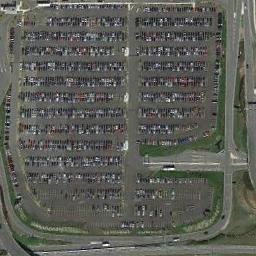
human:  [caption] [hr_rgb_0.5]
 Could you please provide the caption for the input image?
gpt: Many cars of different styles and colors are on the parking lot .

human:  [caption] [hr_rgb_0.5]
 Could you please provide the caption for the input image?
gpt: The parking lot is full of cars next to the grass .

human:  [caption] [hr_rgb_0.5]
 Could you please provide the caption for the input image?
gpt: The parking lot with lots of cars arranged neatly in lines is surrounded by roads .

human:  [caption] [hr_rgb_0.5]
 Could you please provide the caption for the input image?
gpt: Four rows of cars were parked in the open space in front of the building .

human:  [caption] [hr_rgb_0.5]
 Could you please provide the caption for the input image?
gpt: There are hundreds of cars on the parking lot .